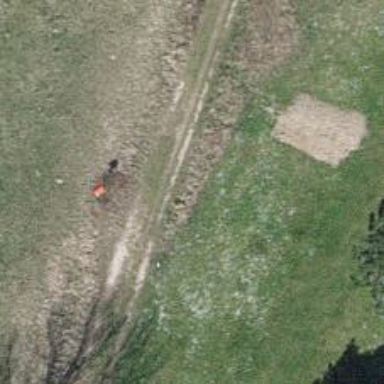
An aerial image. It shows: Pole with roof-covered pipeline marker.